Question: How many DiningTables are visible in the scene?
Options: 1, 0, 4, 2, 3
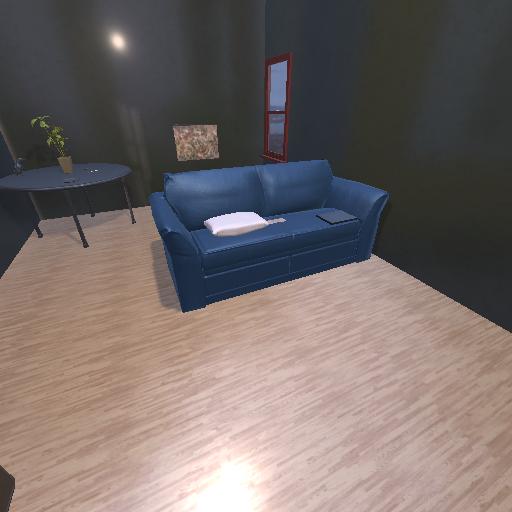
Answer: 1